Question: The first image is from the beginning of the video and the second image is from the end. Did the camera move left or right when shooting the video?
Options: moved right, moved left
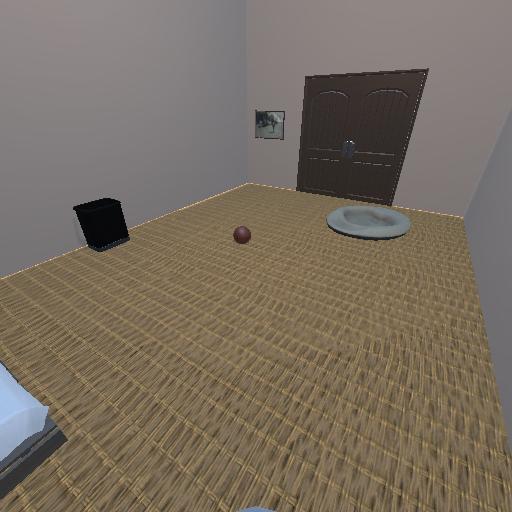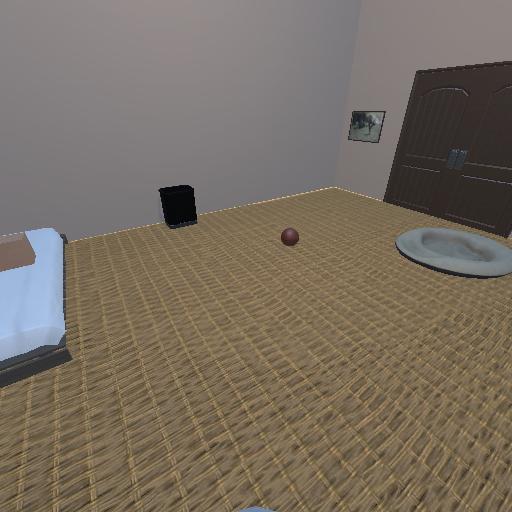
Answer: moved right